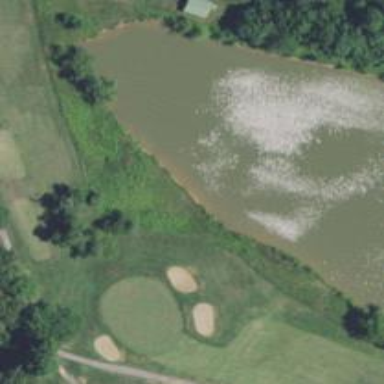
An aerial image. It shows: Water hazard in golf course. The hazard is natural water feature.